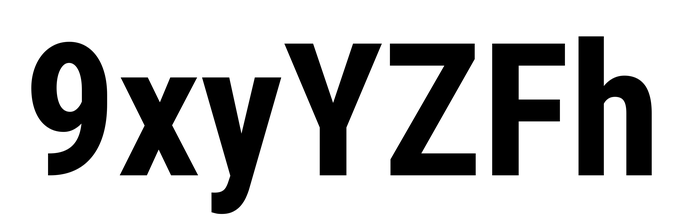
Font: Roboto_Condensed_Bold